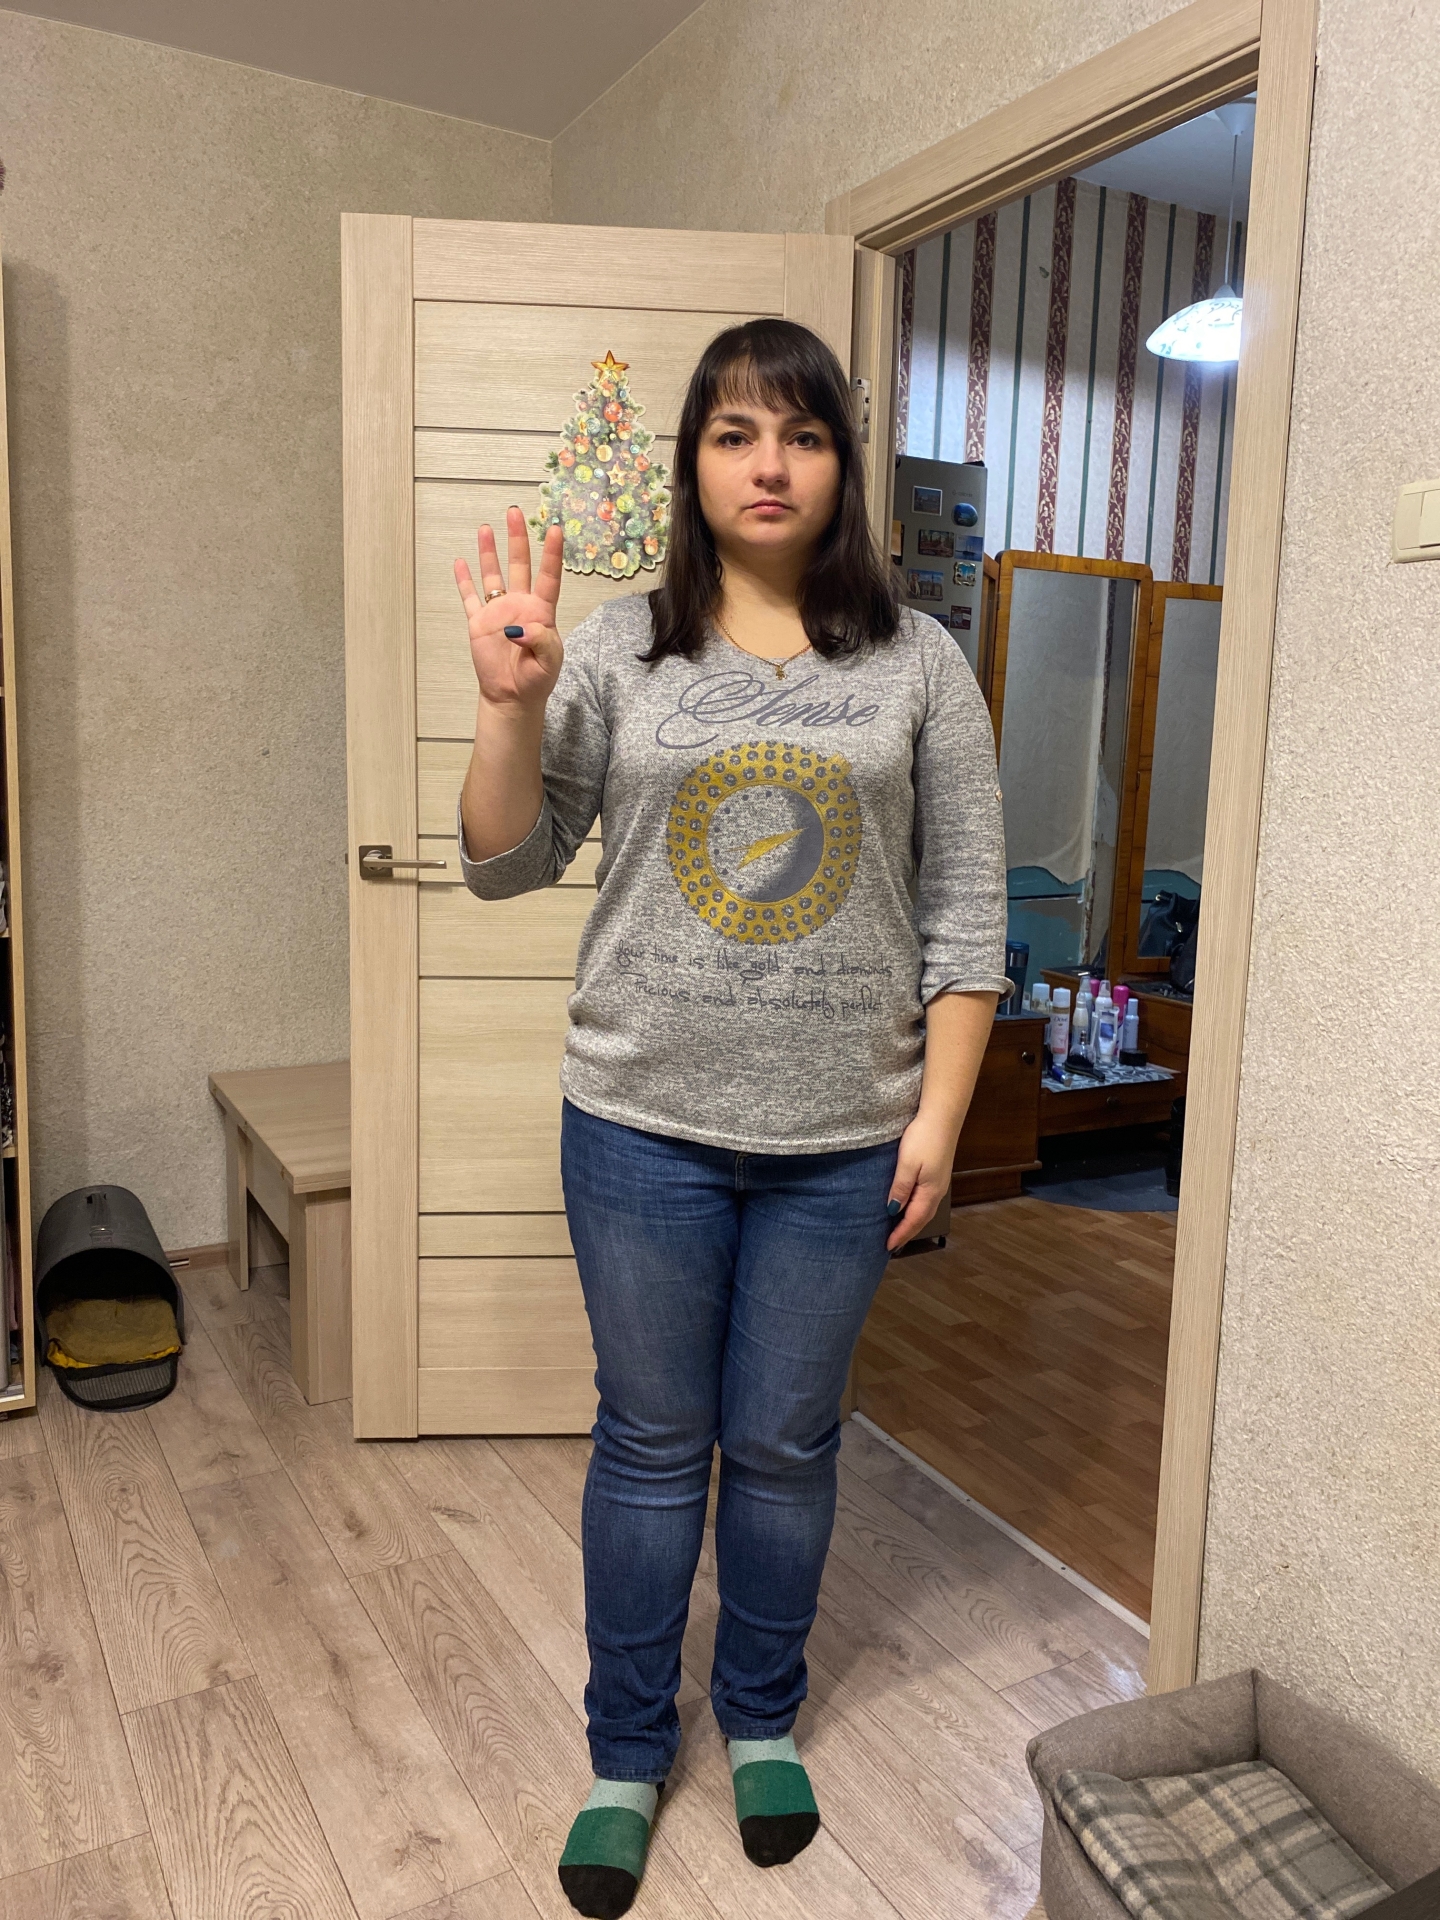
Label: clear